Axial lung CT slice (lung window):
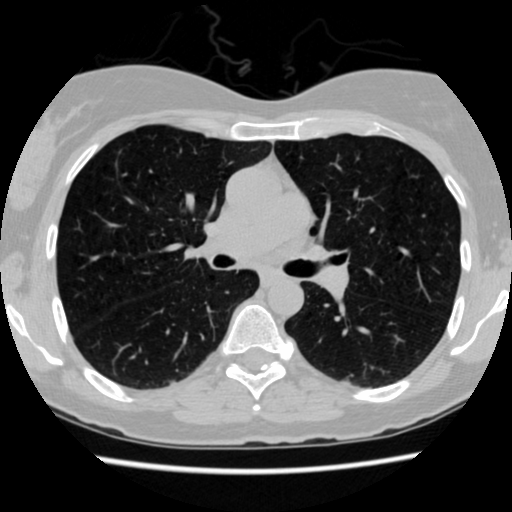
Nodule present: no